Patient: sex F, age 46
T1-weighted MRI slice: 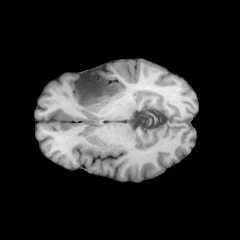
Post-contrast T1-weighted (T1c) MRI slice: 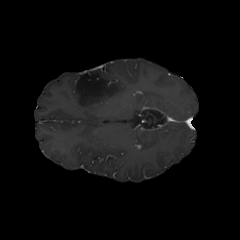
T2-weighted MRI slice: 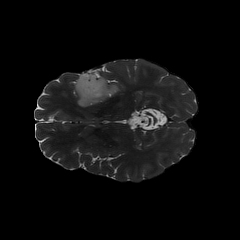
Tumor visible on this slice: yes
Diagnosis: Astrocytoma, IDH-mutant
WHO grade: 2